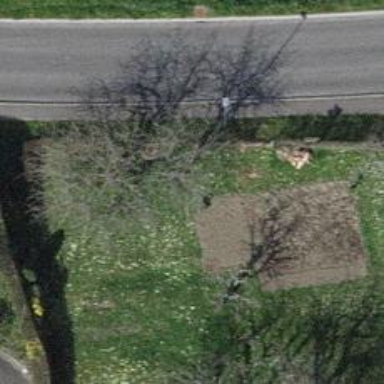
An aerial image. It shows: Deciduous broadleaved tree in garden.